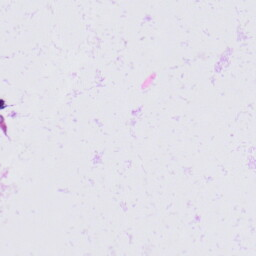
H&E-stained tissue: Skin